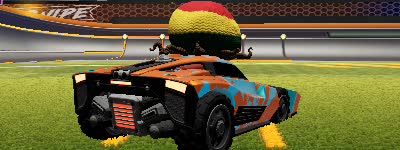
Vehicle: breakout